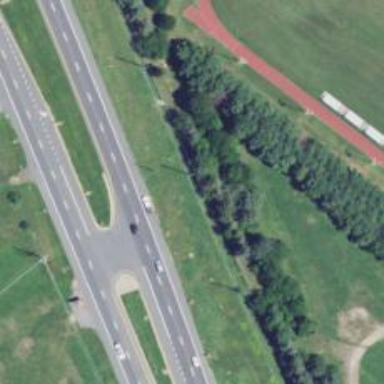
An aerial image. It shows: Trunk link highway.